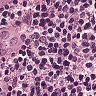
Metastatic tissue present: yes